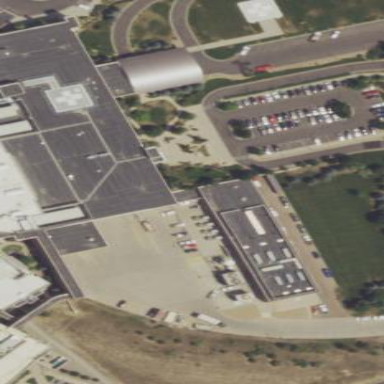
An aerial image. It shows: Hospital building.